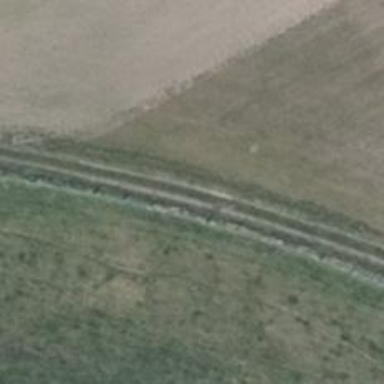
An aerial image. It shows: Track road with grade3 tracktype.